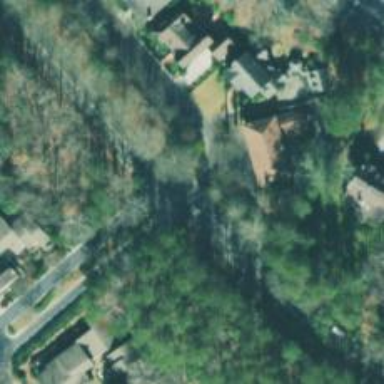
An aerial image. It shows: Residential road with asphalt surface and sidewalk on the left side.